Field crop: maize
Growth stage: 1
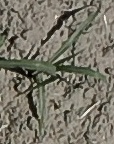
Species: sorghum